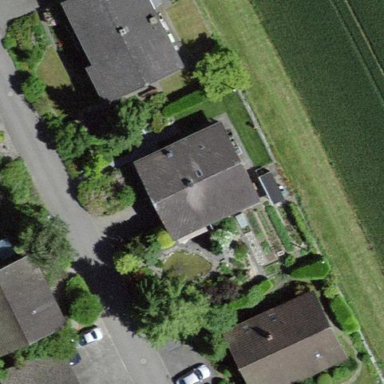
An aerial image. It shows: Residential building.